Field crop: maize
Growth stage: 1
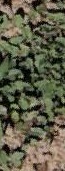
Species: convolvulus